Question: I don't know how this is called but I guess you know what I mean by looking at the screenshot (there sometimes also is a finger pointing at the bright part of the screen).
Since this looks exactly like the little tutorial-like hint you get when you first install a new Android rom / start up a brand new Android phone: is there a standardized way or library or whatever for this?

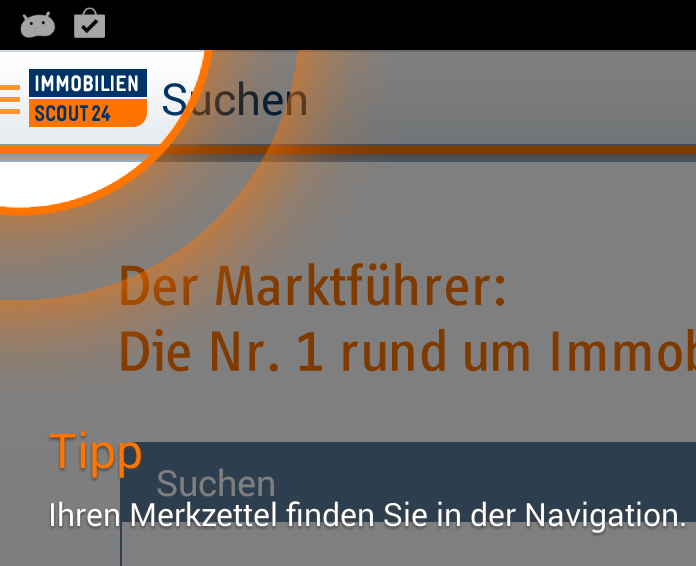
Answer: Yes, this is . Check it out: <URL>